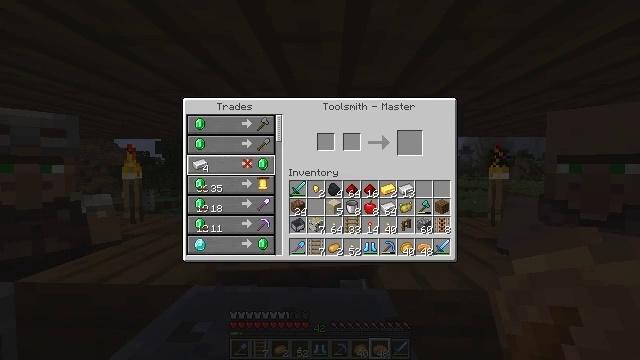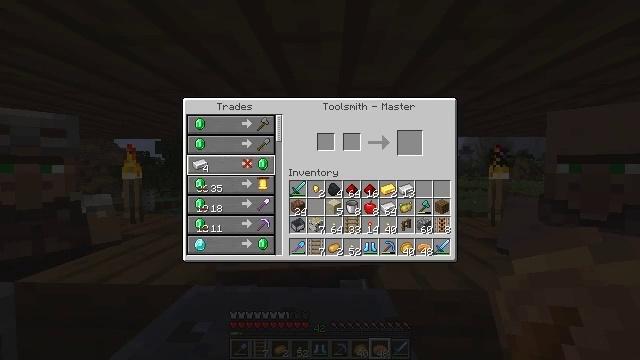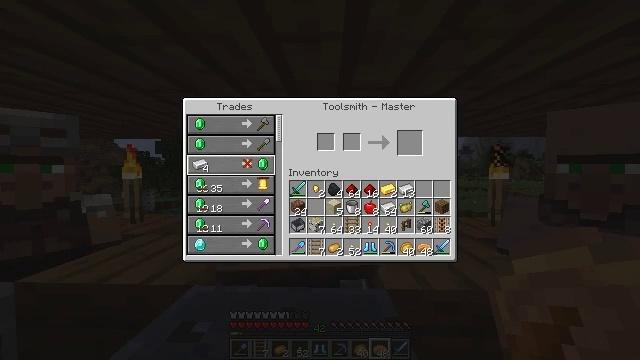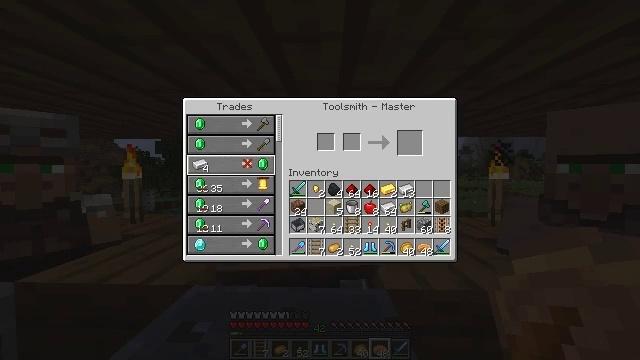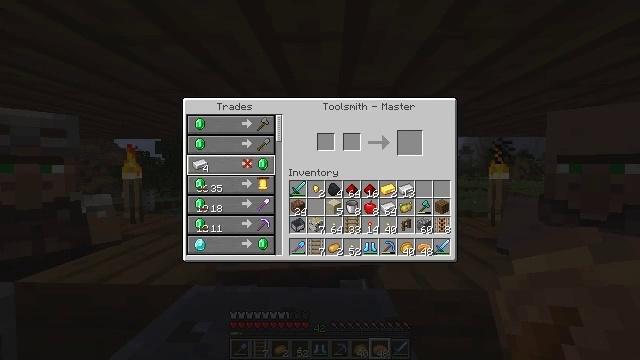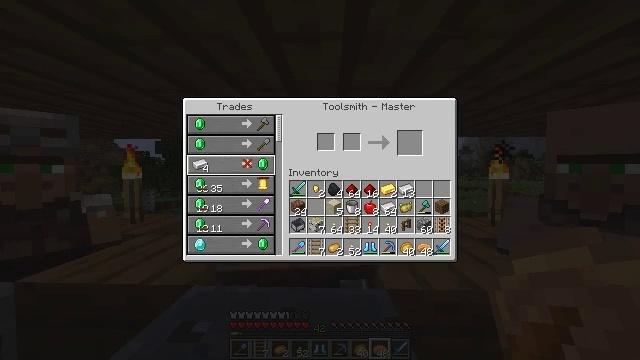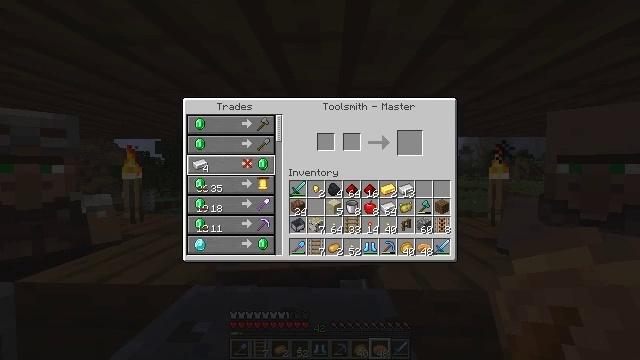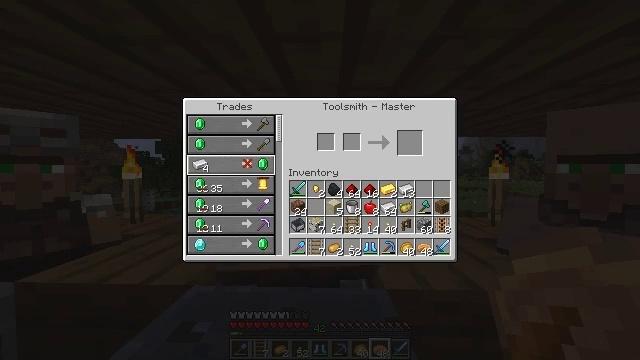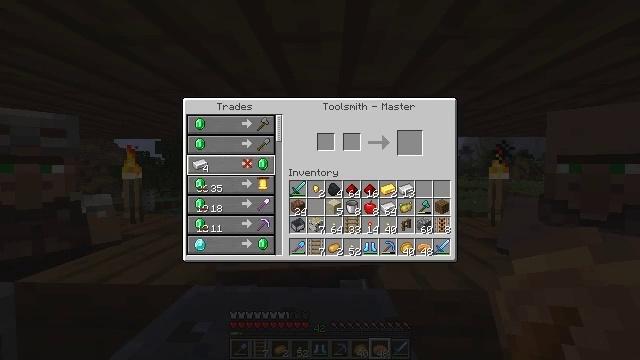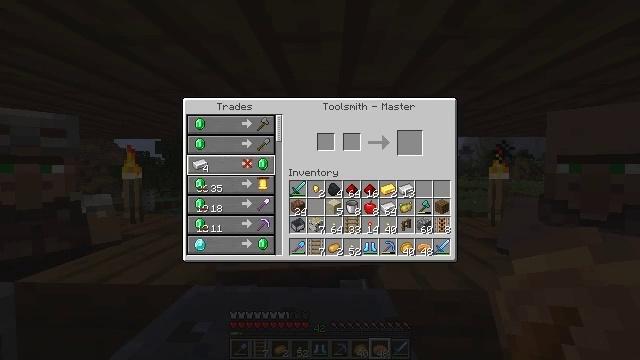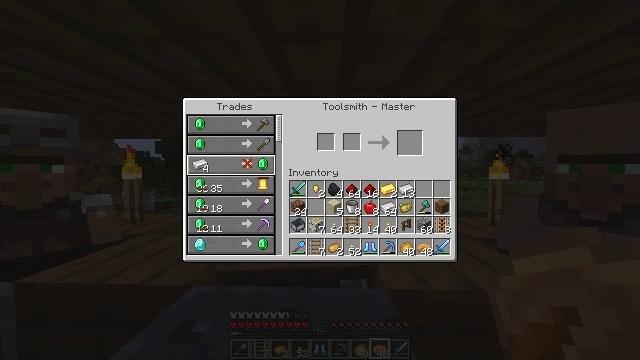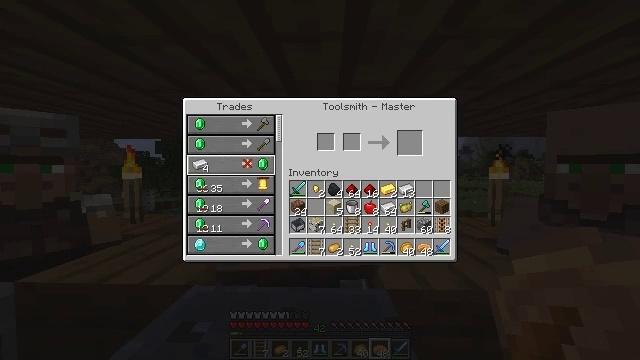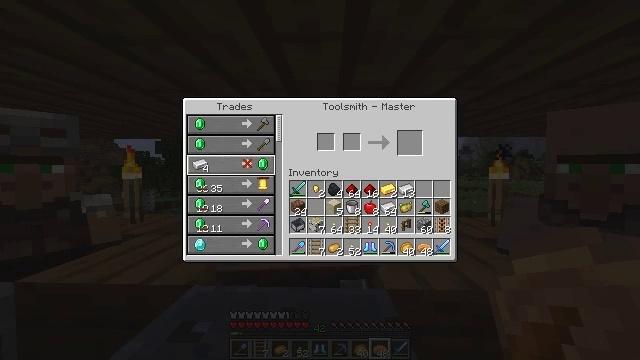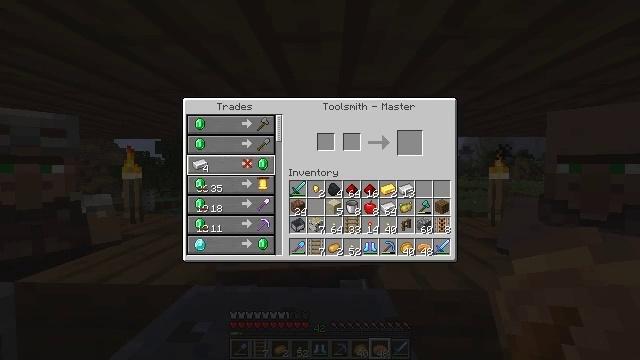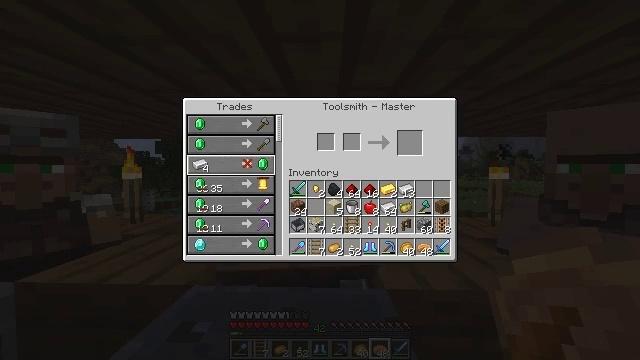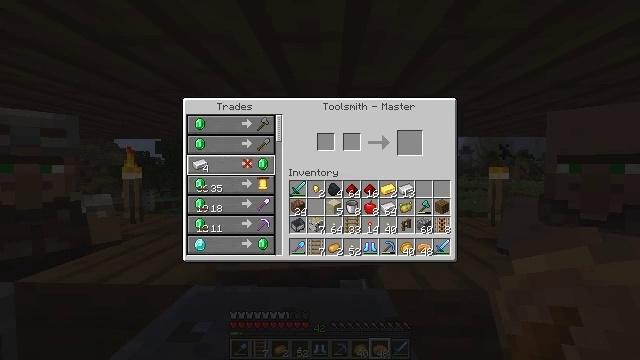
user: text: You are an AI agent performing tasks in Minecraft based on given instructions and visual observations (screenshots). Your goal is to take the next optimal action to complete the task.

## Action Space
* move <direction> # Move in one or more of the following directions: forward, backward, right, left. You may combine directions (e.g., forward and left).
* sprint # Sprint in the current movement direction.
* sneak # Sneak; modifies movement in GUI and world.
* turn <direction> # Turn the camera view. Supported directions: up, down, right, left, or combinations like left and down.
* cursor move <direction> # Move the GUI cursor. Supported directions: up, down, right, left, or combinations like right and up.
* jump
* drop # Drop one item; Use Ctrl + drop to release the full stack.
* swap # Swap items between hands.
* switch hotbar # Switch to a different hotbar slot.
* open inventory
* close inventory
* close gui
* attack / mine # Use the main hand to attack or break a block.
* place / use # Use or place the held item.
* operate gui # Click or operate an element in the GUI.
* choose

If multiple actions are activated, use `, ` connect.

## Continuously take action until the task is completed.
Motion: motion action
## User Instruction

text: Create a cookie using the crafting setup.
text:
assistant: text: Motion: no_op
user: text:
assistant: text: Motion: no_op
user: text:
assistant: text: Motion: no_op
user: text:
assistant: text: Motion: no_op
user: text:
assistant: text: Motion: no_op
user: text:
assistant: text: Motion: no_op
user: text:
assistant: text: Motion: no_op
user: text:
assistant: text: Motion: no_op
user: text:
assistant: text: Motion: no_op
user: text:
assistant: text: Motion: no_op
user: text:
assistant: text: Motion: no_op
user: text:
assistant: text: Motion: no_op
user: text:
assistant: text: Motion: no_op
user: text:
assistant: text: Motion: no_op
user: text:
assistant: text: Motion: no_op
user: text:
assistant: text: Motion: no_op
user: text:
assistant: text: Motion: no_op
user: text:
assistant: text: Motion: no_op
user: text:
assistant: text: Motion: no_op
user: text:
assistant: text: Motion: no_op
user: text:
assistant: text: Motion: close gui
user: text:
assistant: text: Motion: no_op
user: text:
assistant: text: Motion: no_op
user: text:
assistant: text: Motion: no_op
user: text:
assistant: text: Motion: no_op
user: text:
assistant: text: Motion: no_op
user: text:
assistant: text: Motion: no_op
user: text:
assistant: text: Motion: no_op
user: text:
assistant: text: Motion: no_op
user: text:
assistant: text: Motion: no_op